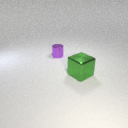
small purple metal cylinder to the left of large green metal cube